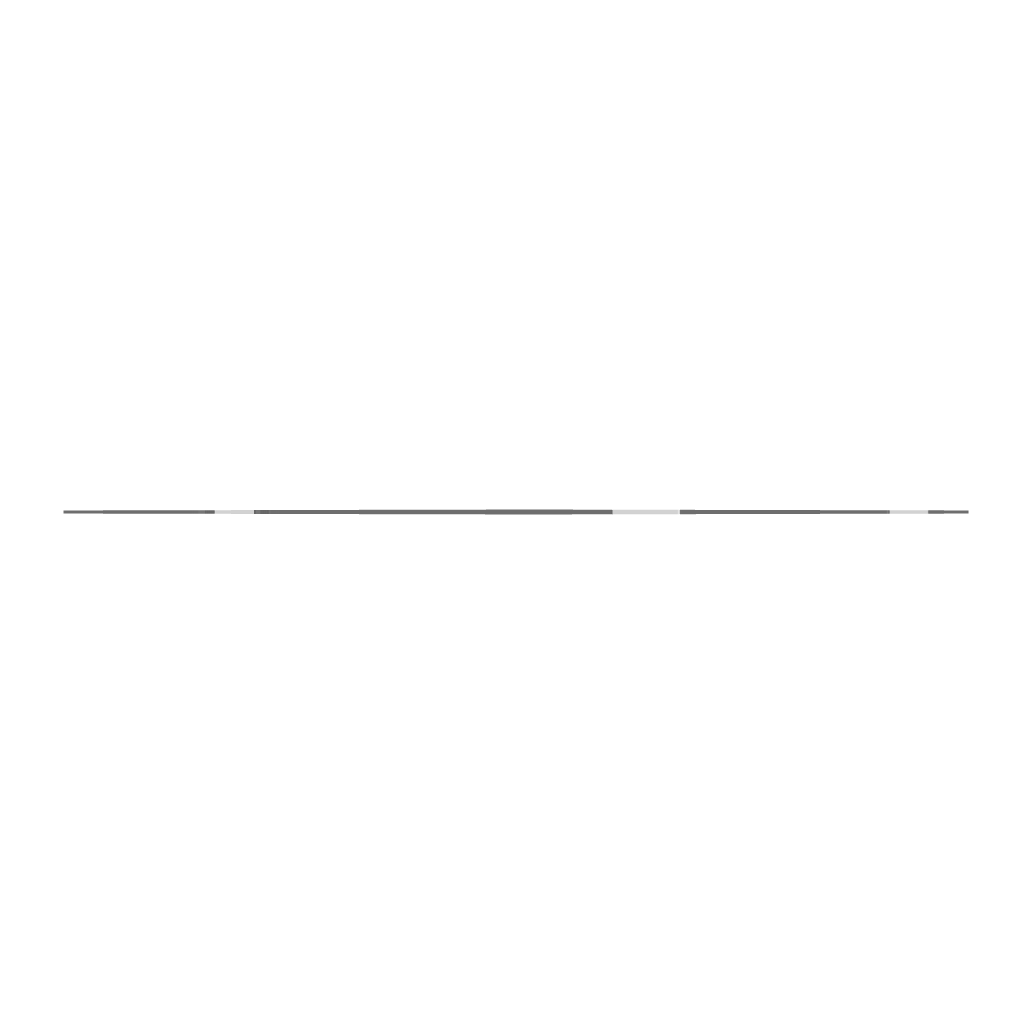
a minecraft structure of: Indianapolis Colts Logo bad low quality